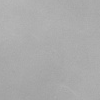
Atmospheric dust classification: dusty